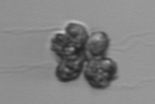
Label: Corymbellus